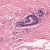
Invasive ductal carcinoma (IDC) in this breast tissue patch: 0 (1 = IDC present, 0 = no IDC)